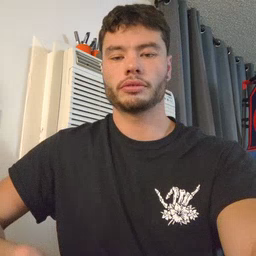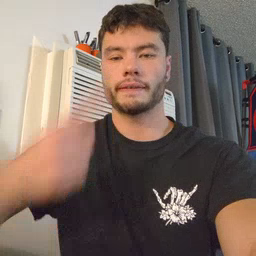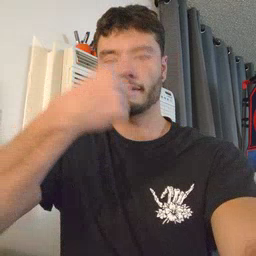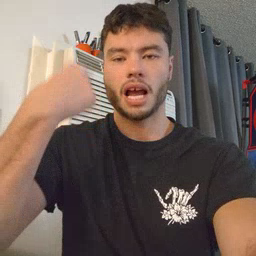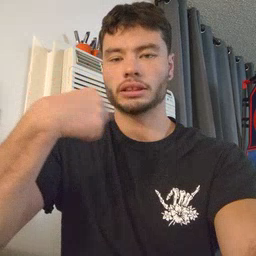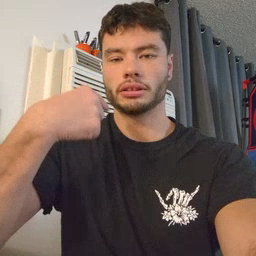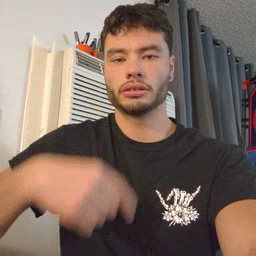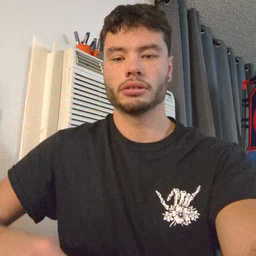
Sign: face